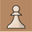
Piece: wP